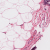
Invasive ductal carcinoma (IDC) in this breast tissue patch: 0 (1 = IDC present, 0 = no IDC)